二年级 · 画法几何学
出下面图中的直角, 并标出来。

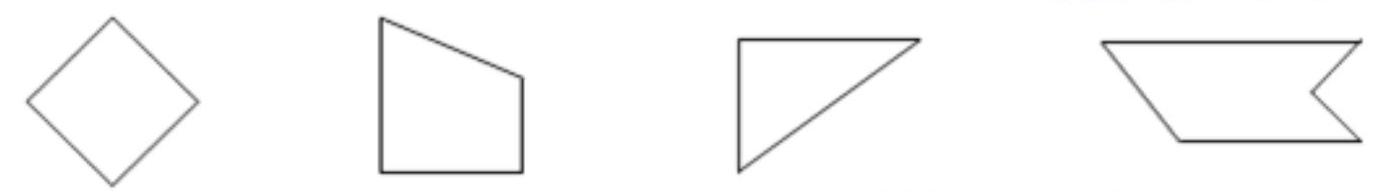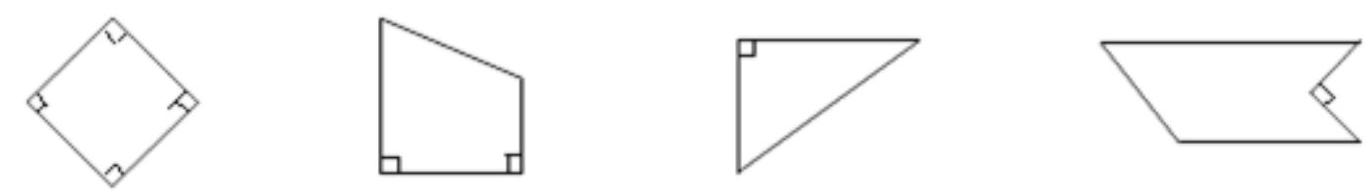
答案: 图: